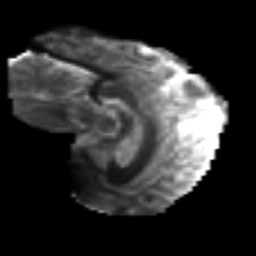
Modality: T2w
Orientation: sagittal
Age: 33
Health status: ill
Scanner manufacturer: philips
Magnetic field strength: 3 T
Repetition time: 9 s
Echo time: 0.127 s